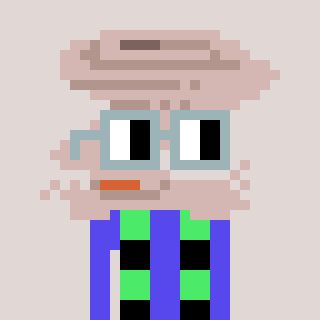
a pixel art character with square dark gray glasses, a tornado-shaped head and a computerblue-colored body on a warm background